Field crop: maize
Growth stage: 2
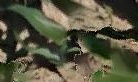
Species: maize